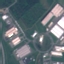
Land use / land cover class: Industrial